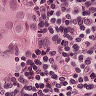
Metastatic tissue present: yes